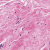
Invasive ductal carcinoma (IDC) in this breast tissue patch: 0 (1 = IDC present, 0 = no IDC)